Question: I have implement a side out menu for my currently developing ios application.There I used a UITableViewController as my menu and I want to highlight the menu item selected. I have done the highlighting thing and the problem is when I select one of those menu items, up and down borders of the table cell get visible.
This is my side menu and look at the selected table cell(menu item). there are up and down cell borders or something like that.

This is my code that I used to highlight the selected cell
'''
- (BOOL)tableView:(UITableView *)tableView shouldHighlightRowAtIndexPath:(NSIndexPath *)indexPath {
return YES;
}
- (void)tableView:(UITableView *)tableView didHighlightRowAtIndexPath:(NSIndexPath *)indexPath {
UITableViewCell *cell = (UITableViewCell *)[tableView cellForRowAtIndexPath:indexPath];
[self setCellColor:[UIColor colorWithRed:0.192 green:0.192 blue:0.192 alpha:1] ForCell:cell]; //highlight colour
}
- (void)tableView:(UITableView *)tableView didUnhighlightRowAtIndexPath:(NSIndexPath *)indexPath {
UITableViewCell *cell = (UITableViewCell *)[tableView cellForRowAtIndexPath:indexPath];
[self setCellColor:[UIColor colorWithRed:0.239 green:0.239 blue:0.239 alpha:1] ForCell:cell]; //normal color
}
- (void)tableView:(UITableView *)tableView didSelectRowAtIndexPath:(NSIndexPath *)indexPath {
UITableViewCell *cell = (UITableViewCell *)[tableView cellForRowAtIndexPath:indexPath];
[self setCellColor:[UIColor colorWithRed:0.192 green:0.192 blue:0.192 alpha:1] ForCell:cell];
}
- (void)setCellColor:(UIColor *)color ForCell:(UITableViewCell *)cell {
cell.contentView.backgroundColor = color;
cell.backgroundColor = color;
//cell.backgroundView.backgroundColor = color;
}
'''
I already tried to change the selected cell border color in different different ways but all those were not successful.
Can someone please help me to get this solved.
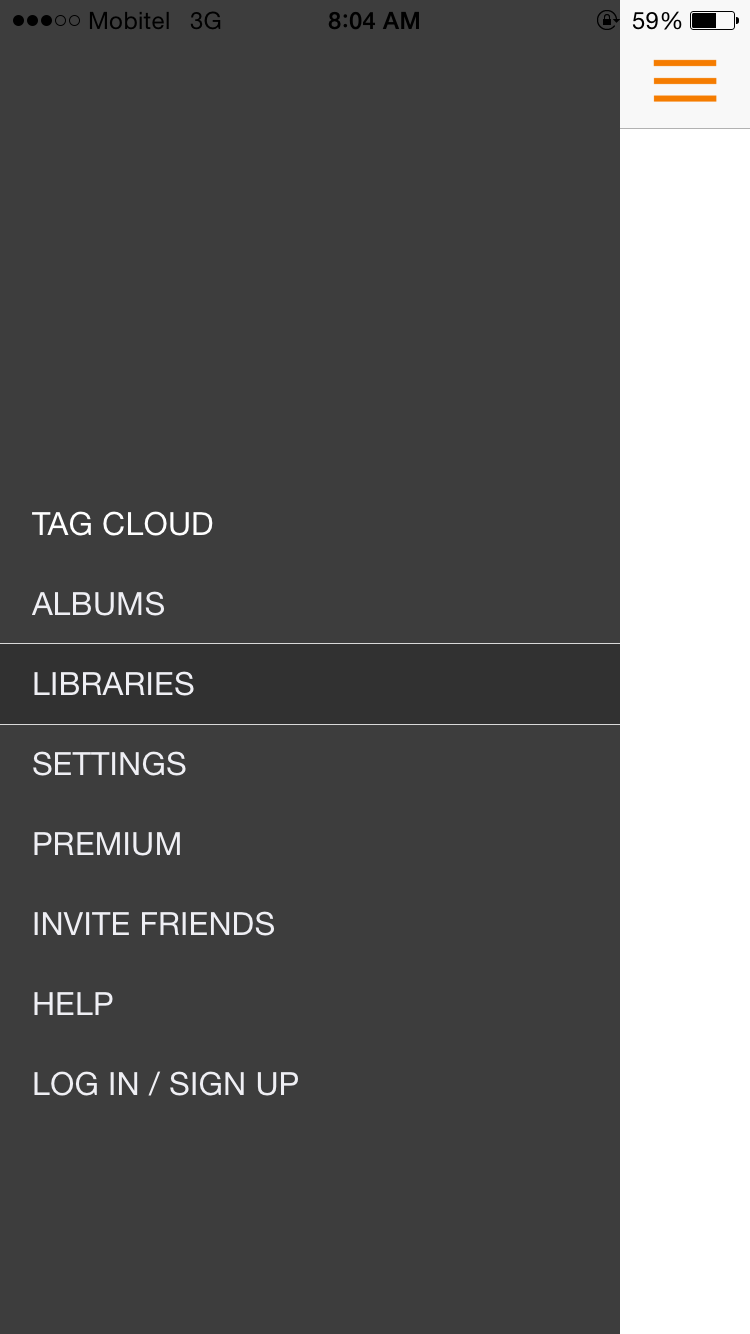
Answer: You just need to set the "selection" property of UITableViewCell to "none" and add the following code to your controller. see screenshot its working.

Code:
'''
- (void)tableView:(UITableView *)tableView didDeselectRowAtIndexPath:(NSIndexPath *)indexPath
{
UITableViewCell *cell = (UITableViewCell *)[tableView cellForRowAtIndexPath:indexPath];
[self setCellColor:[UIColor colorWithRed:0.239 green:0.239 blue:0.239 alpha:1] ForCell:cell]; //normal color
}
'''